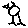
Label: bird